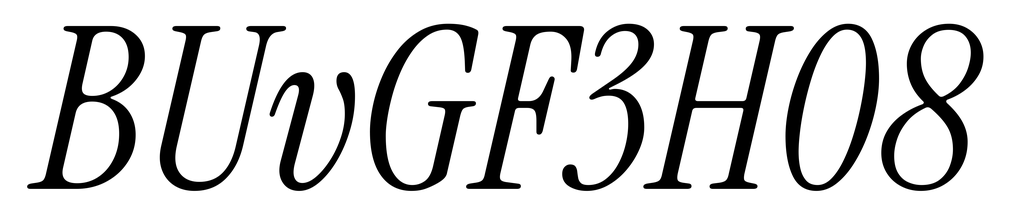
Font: InstrumentSerif-Italic